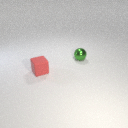
small red rubber cube in front of small green metal sphere